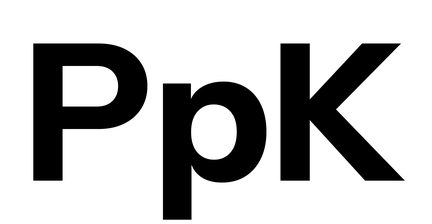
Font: InstrumentSans_Bold